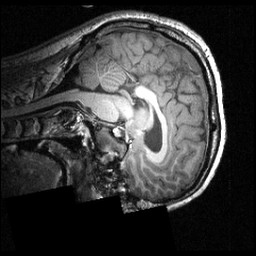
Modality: T1w
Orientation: sagittal
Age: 26
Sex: male
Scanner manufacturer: siemens
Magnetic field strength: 3.951 T
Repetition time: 1.5 s
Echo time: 0.00335 s